Question: I was wondering if there is a option or , which allows us either a or , something like this:

And also if you - preview the img... ?
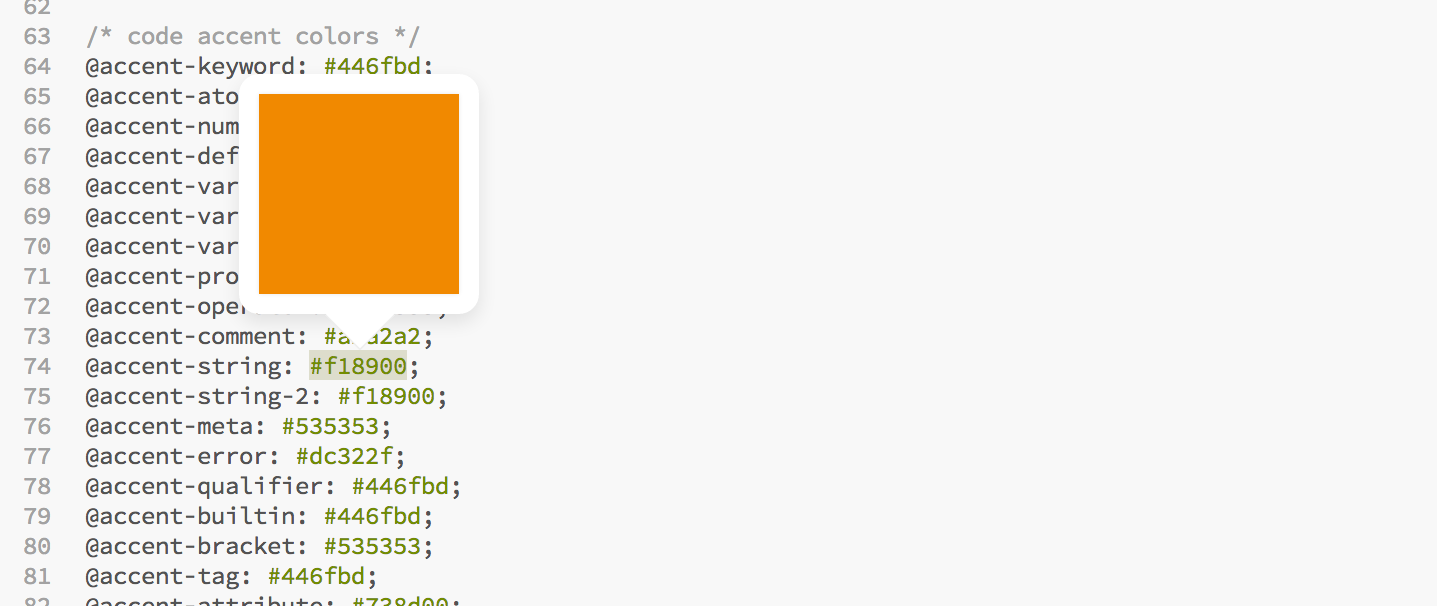
Answer: Try "Quick Color Picker for Notepad++". You double-click on the hex color and a color-picker pops up as well as a preview. Another cool thing is that it provides a few more colors that match the "theme" if you will.
<URL>